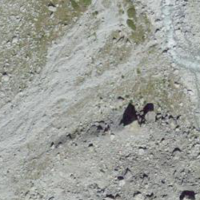
EUNIS habitat code: 48
Species observed at this site:
Alnus alnobetula